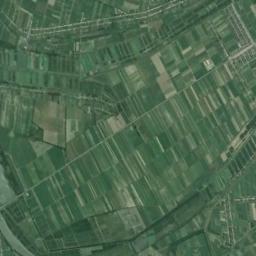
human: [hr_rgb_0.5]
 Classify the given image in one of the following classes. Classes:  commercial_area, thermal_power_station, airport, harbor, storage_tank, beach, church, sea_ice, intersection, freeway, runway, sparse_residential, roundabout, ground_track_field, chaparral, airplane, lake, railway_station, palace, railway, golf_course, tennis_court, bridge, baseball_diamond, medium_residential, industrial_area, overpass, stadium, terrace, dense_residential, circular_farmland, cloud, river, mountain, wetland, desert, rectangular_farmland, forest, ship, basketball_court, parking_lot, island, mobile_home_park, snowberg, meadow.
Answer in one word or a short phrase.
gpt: rectangular_farmland